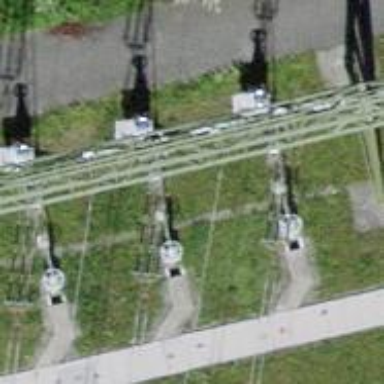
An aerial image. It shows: Three cables of power line.